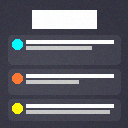
Screen state: on